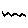
Label: zigzag